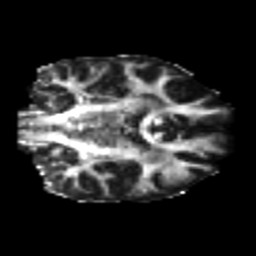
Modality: FA
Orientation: coronal
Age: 23
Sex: female
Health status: healthy
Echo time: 0.074 s